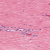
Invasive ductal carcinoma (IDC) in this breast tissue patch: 0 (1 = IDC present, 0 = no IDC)